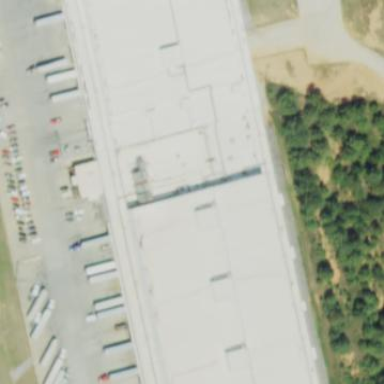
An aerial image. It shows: Warehouse building.